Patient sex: M
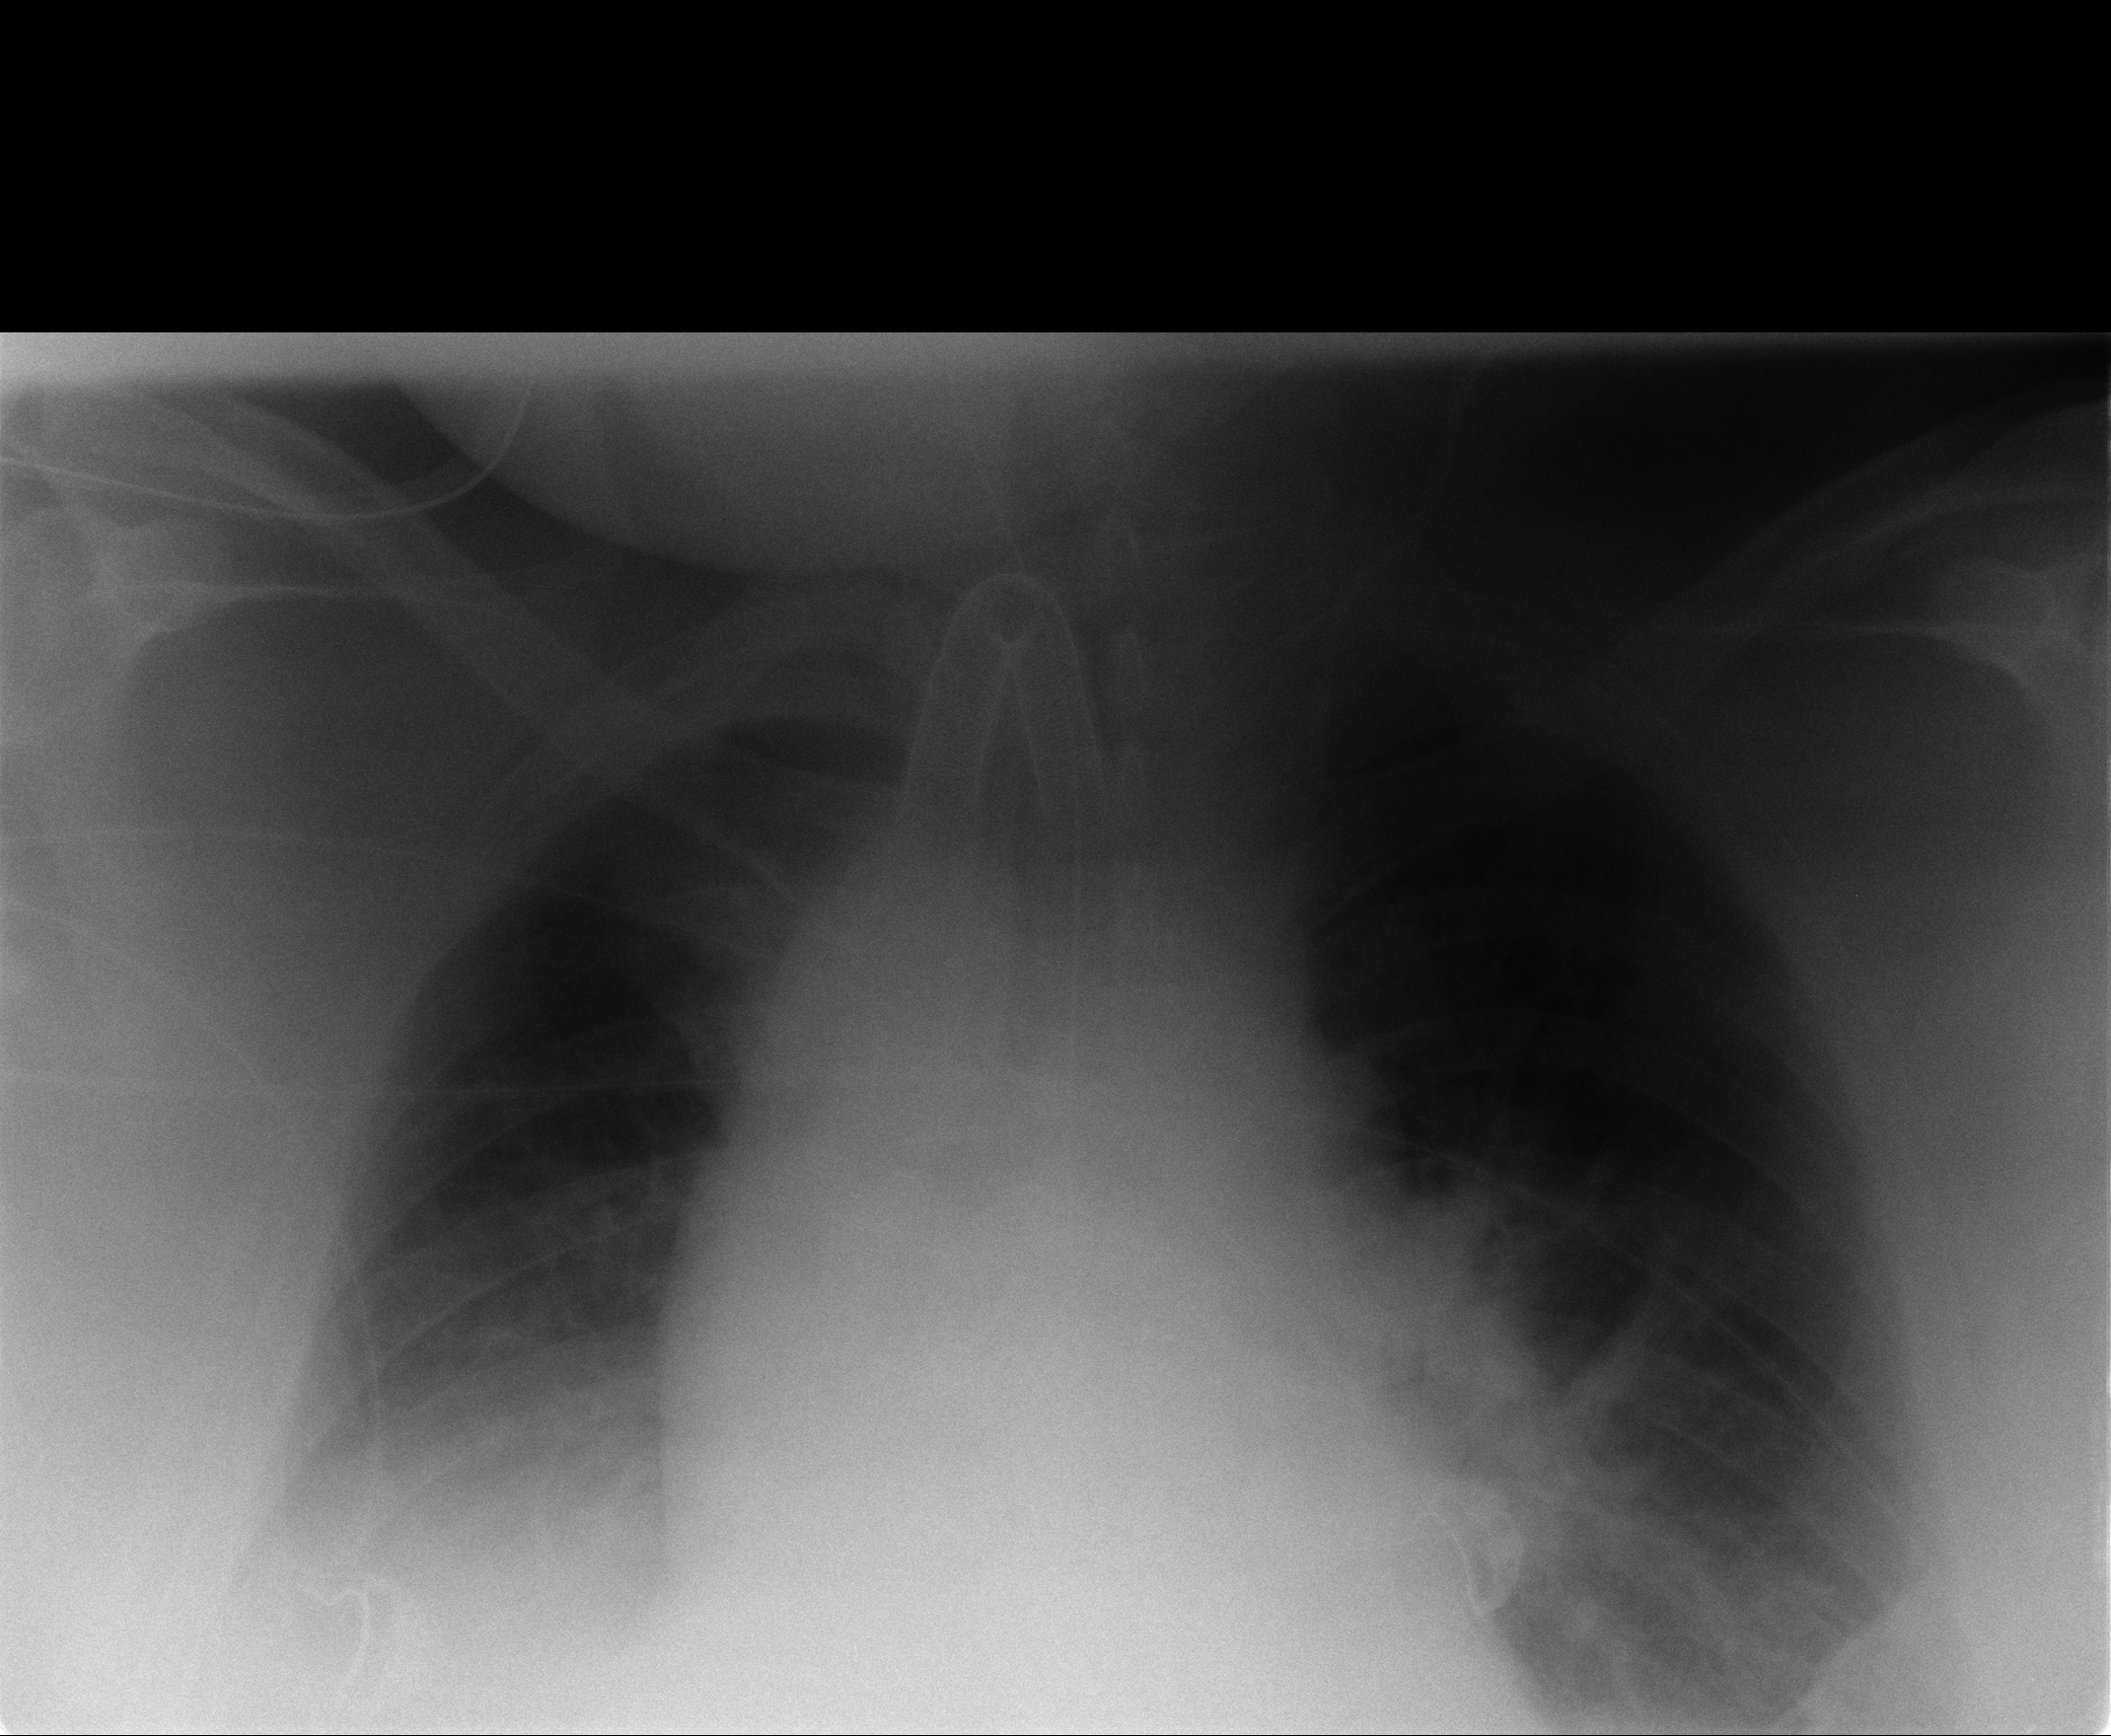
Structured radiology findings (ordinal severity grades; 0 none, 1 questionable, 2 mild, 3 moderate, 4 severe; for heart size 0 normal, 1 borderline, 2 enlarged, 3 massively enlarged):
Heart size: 2
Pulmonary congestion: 2
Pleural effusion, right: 2
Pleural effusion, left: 1
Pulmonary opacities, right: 0
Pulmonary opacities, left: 0
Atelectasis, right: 2
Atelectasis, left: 2